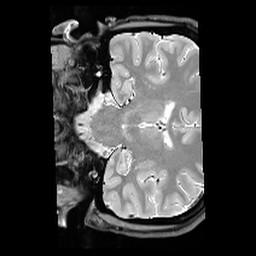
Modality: PDw
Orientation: coronal
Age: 22
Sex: female
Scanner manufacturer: siemens
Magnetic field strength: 3 T
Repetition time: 6.49 s
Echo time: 0.016 s